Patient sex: M
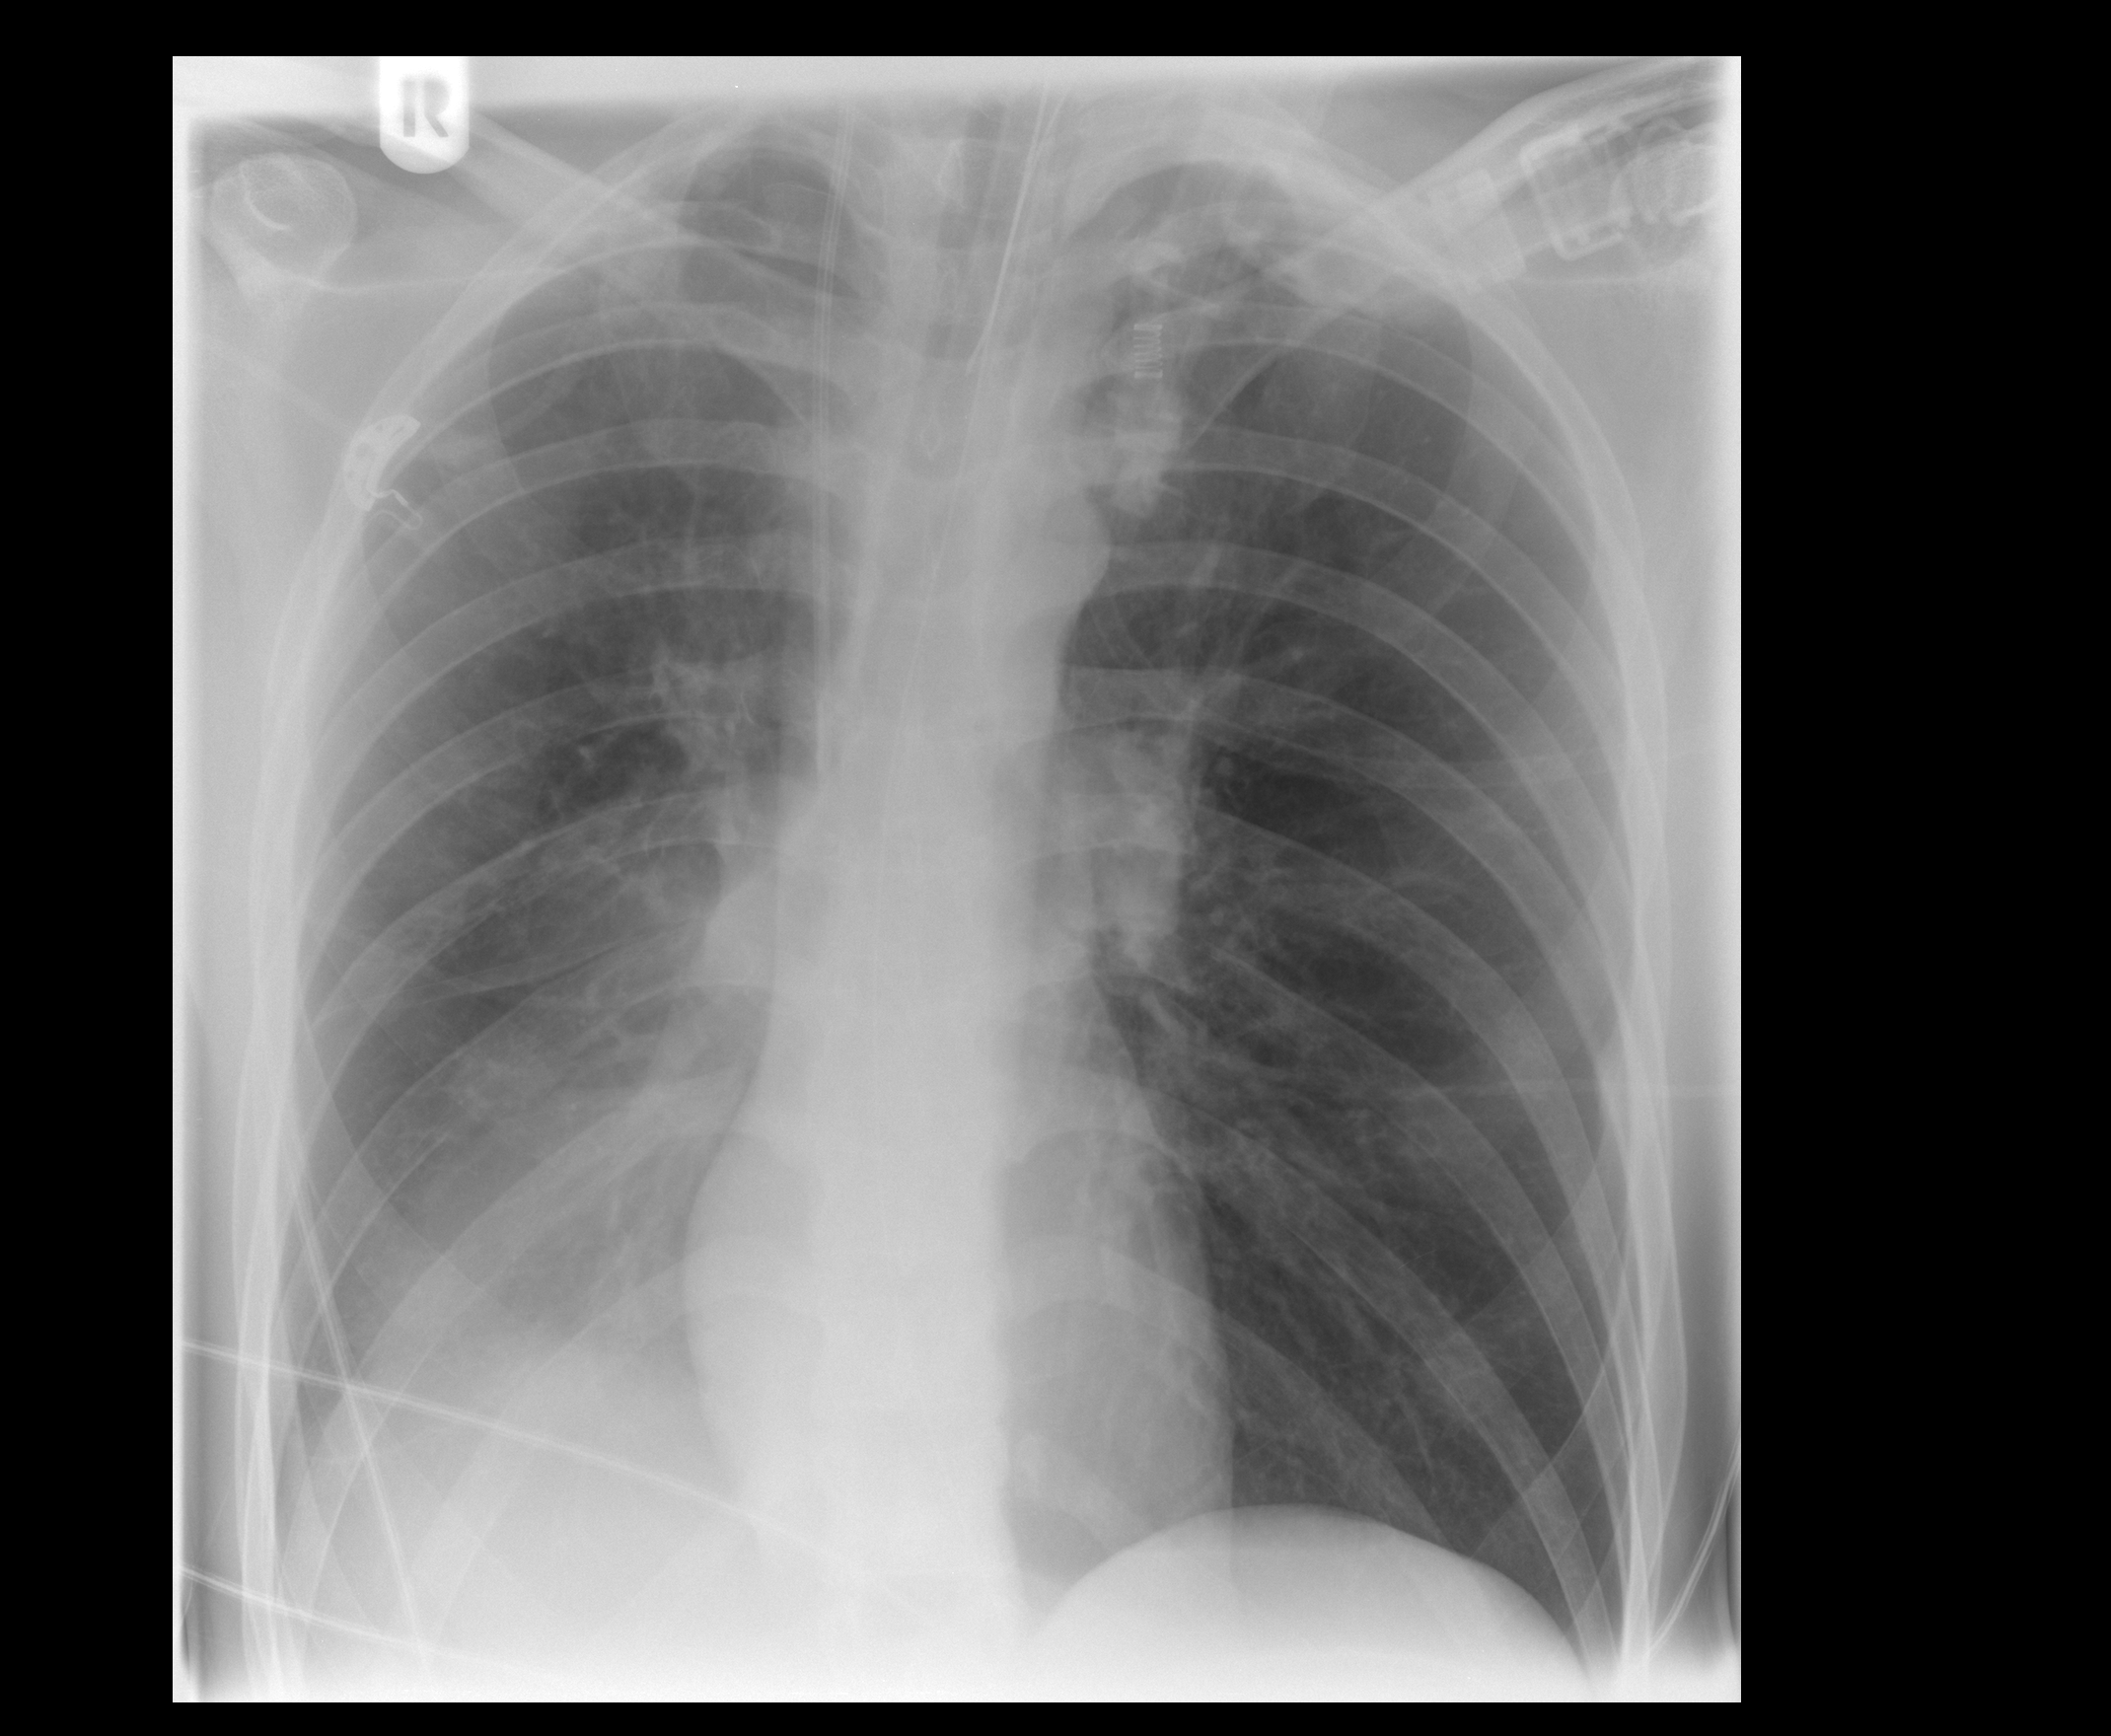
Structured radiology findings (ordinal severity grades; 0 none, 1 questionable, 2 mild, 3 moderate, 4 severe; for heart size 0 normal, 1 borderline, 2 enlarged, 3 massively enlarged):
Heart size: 0
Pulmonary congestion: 0
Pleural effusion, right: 2
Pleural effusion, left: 0
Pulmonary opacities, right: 0
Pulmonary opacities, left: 0
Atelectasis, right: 2
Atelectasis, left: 0